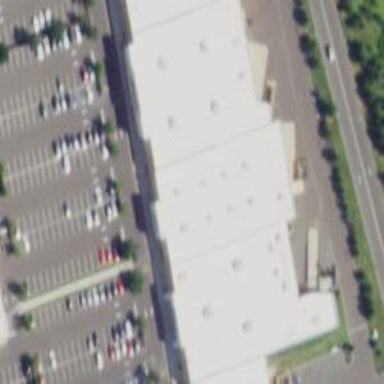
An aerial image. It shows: Retail building.